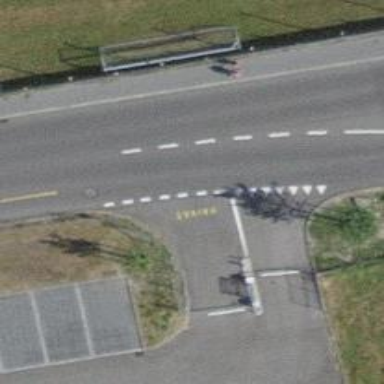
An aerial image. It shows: Lift gate barrier.